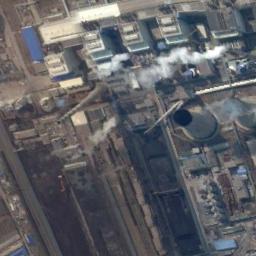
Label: thermal_power_station